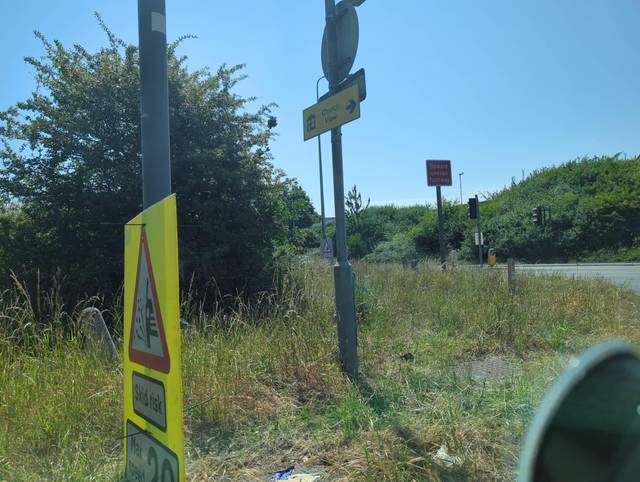
Region: United Kingdom
Coordinates: 52.05, 1.1